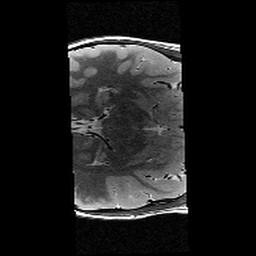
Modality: T2w
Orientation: axial
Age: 10
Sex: male
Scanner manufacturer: siemens
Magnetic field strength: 3 T
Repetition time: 9.23 s
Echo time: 0.067 s